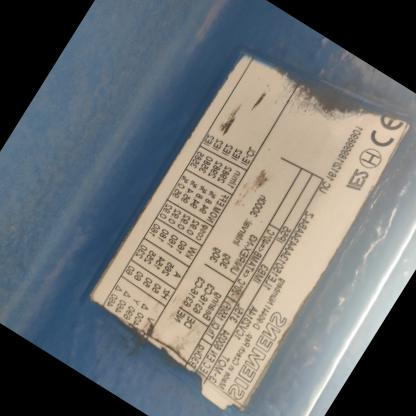
Klasa: tabliczka-znamionowa